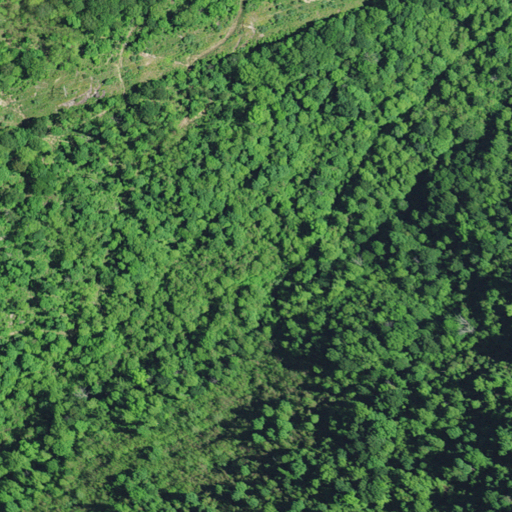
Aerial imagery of gap in Kentucky named Sourwood Gap containing deciduous forest and mixed forest